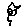
Label: cat